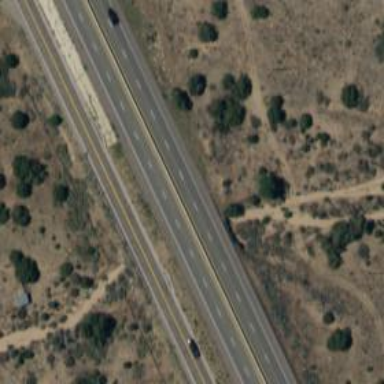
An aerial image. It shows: View of motorway.